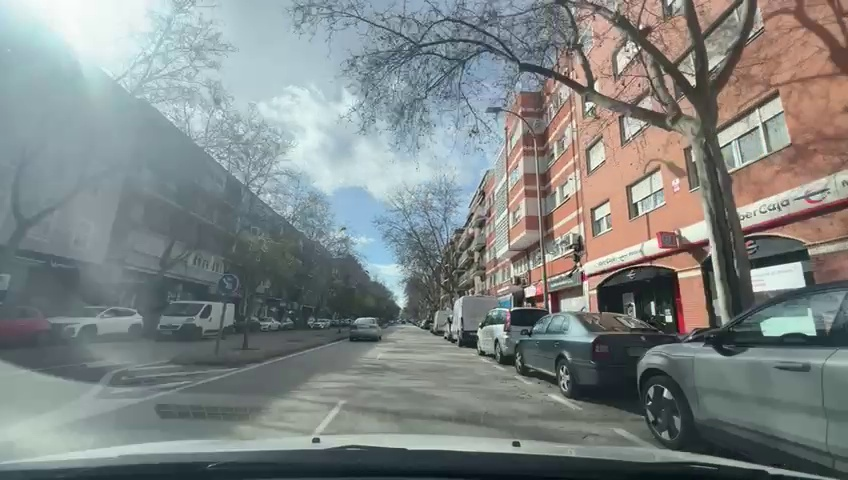
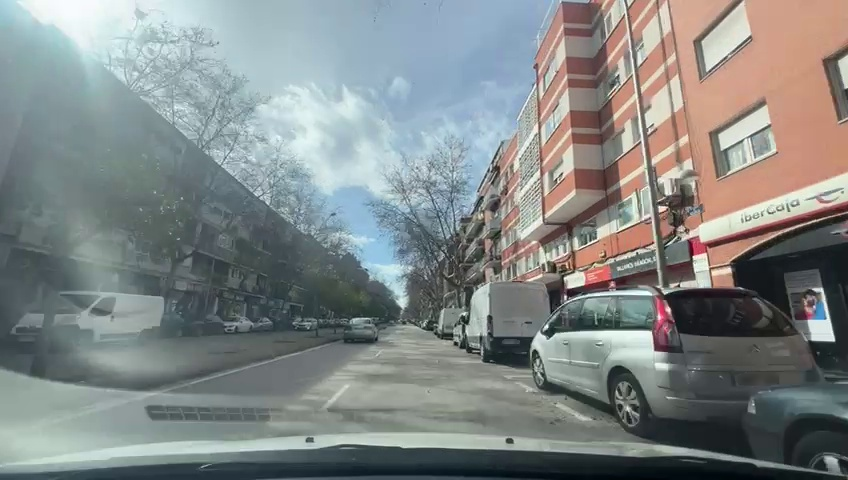
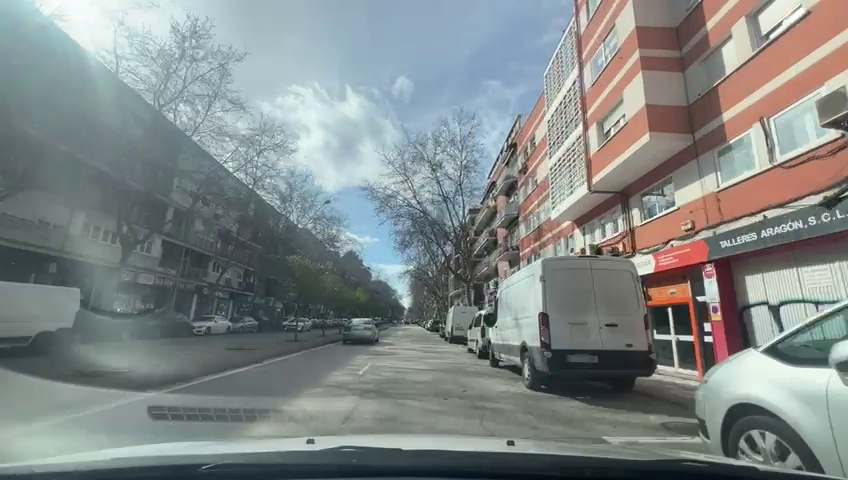
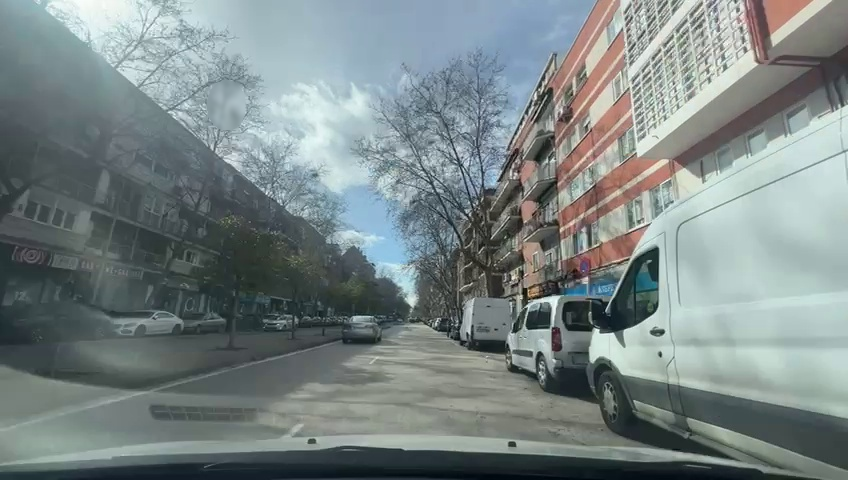
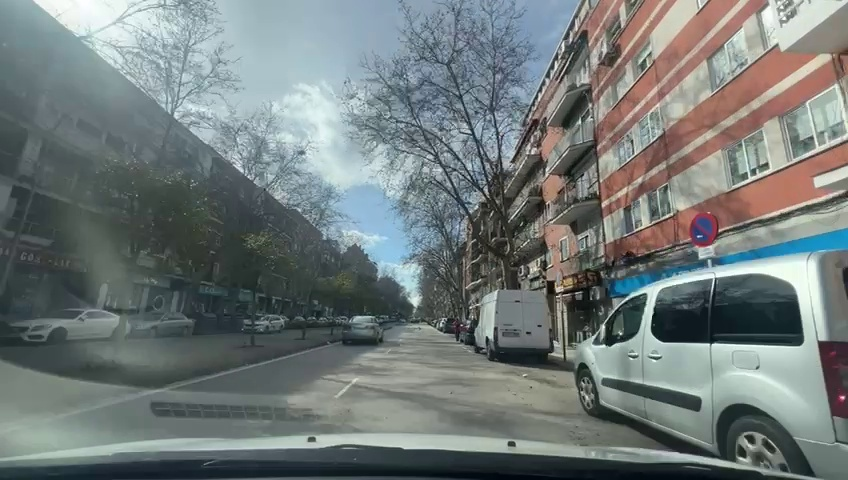
Situation: Lateral parked car
Question: Are vehicles present on the right side of the ego lane?
Answer: Yes
Reasoning: There are vehicles parked parellel to the ego lane

Situation: Lateral parked car
Question: Are vehicles parked parallel or perpendicular to the roadway near the ego lane?
Answer: Yes
Reasoning: Parallel vehicles are present on the right side of the ego lane

Situation: Lateral parked car
Question: Does the environment indicate an urban road where curbside parking is permitted?
Answer: Yes
Reasoning: There are buildings near the ego lane that clearly indicate urban road where curbside parking is permitted

Situation: Lateral parked car
Question: Is the ego vehicle traveling in a middle lane with traffic lanes on both sides?
Answer: No
Reasoning: The traffic lane is only visible on the left side of the road but not in both

Situation: Lateral parked car
Question: Are vehicles present on the left side of the ego lane?
Answer: Yes
Reasoning: There are vehicles present on the left side of the ego lane but not parked